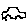
Label: car